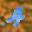
Label: 4